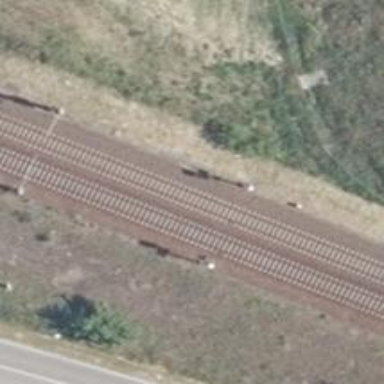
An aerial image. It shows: Railway signal.